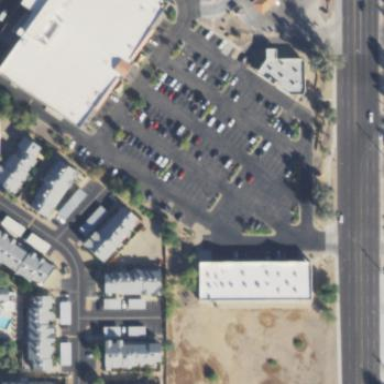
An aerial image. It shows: Retail area.